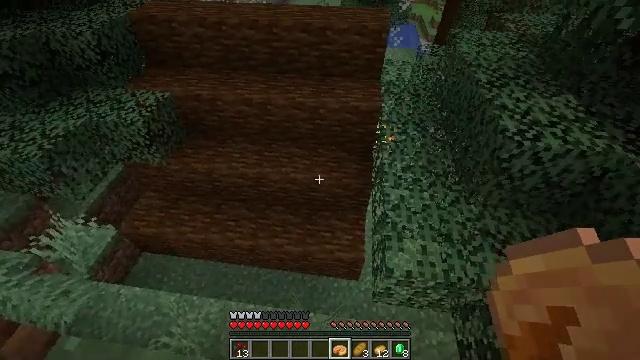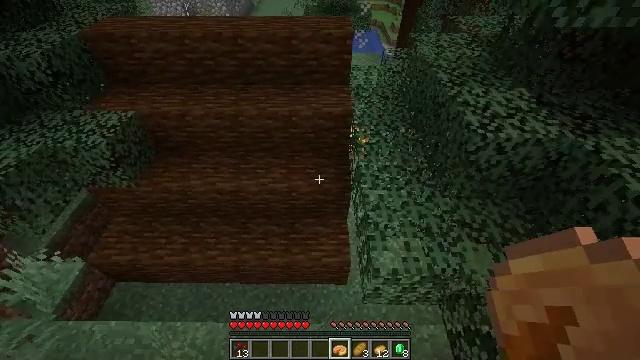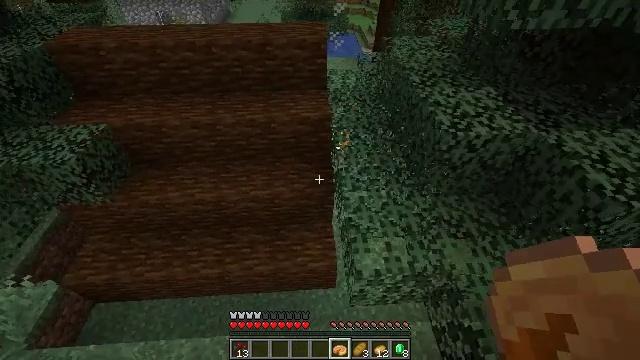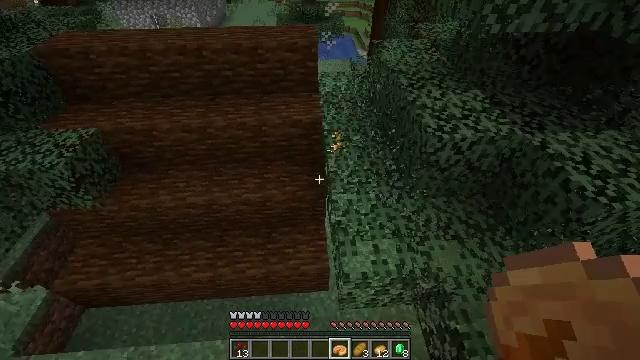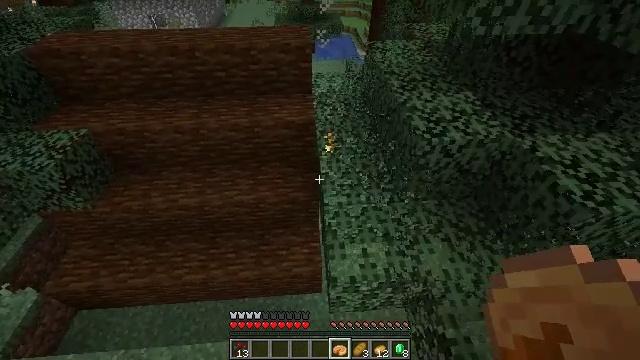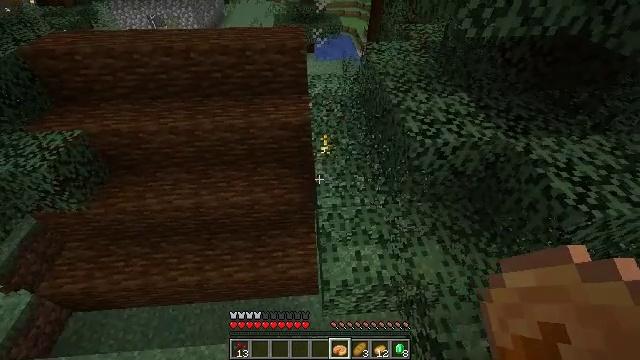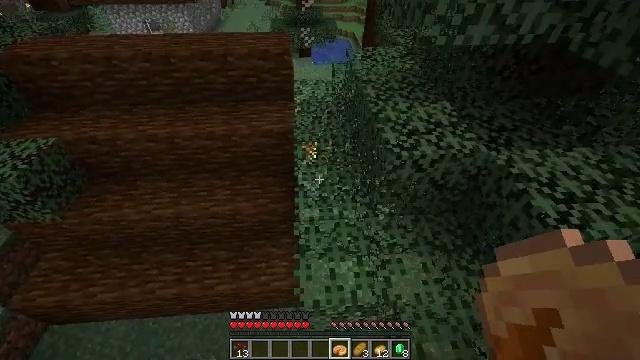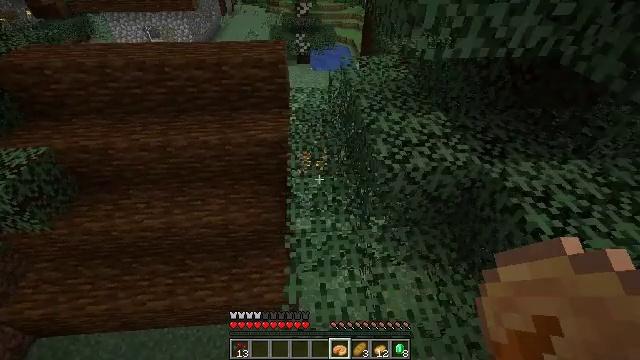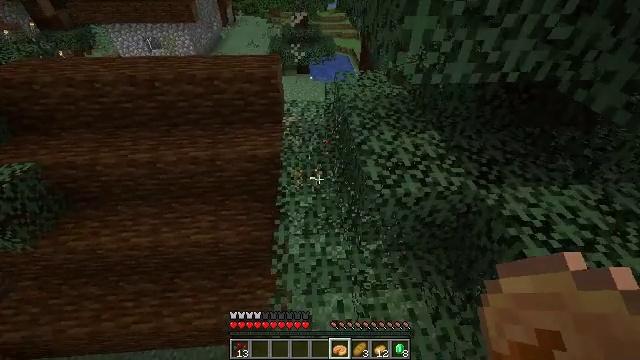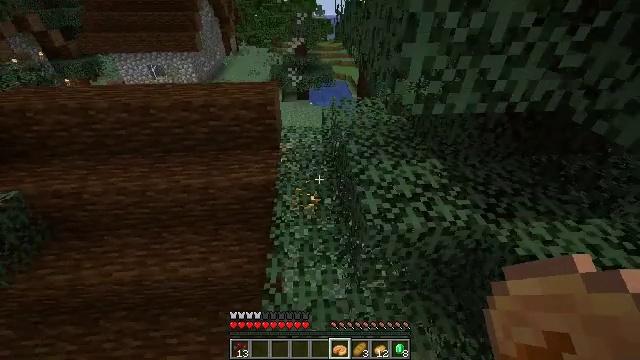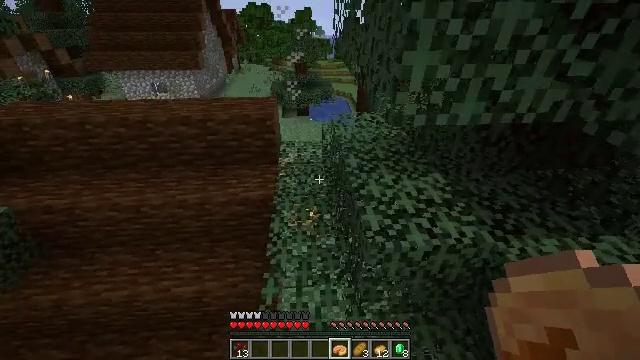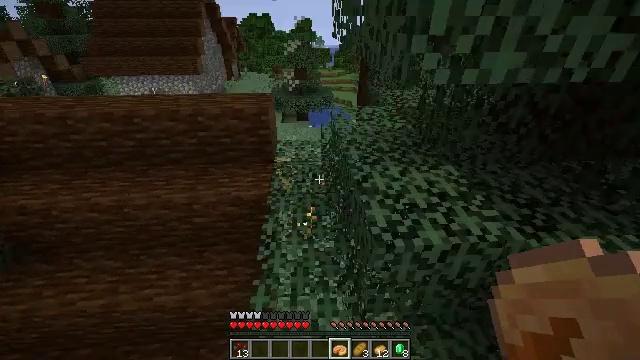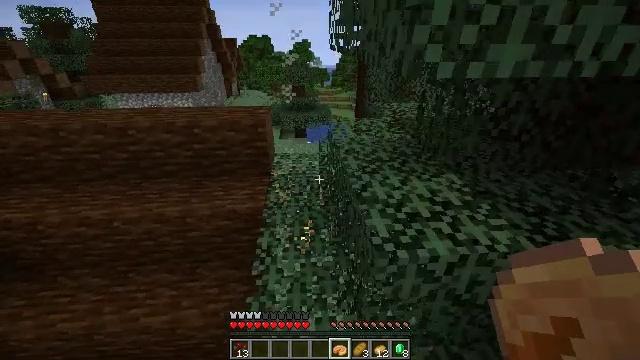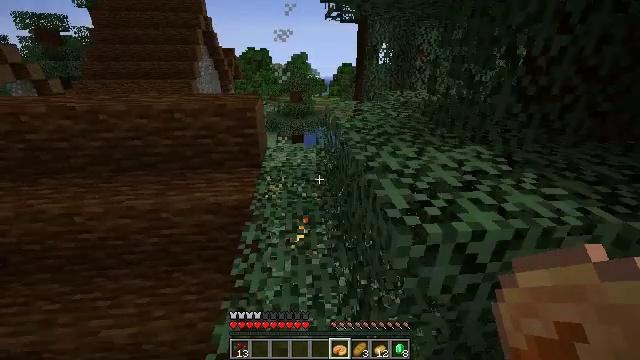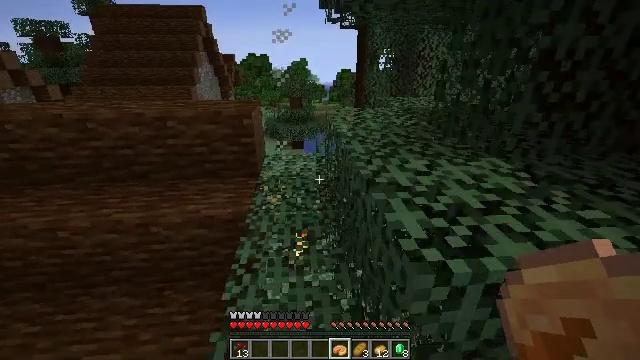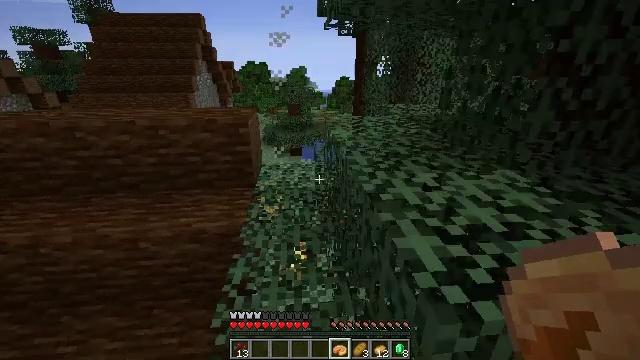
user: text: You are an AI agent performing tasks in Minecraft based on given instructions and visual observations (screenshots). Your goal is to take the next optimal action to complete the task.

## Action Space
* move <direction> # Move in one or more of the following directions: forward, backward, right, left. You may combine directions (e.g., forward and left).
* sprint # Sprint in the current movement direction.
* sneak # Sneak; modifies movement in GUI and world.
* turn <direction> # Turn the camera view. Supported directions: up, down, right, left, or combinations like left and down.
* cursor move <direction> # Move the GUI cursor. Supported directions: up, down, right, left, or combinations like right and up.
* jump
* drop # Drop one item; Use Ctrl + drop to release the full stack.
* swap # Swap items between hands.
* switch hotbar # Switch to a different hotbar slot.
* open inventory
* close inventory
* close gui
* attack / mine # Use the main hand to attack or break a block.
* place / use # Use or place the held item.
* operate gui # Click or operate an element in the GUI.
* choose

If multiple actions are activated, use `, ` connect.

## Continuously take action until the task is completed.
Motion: motion action
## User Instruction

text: Collect the purple carpet.
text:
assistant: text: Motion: turn right and up
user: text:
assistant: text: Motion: move right, turn right
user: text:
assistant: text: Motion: move right
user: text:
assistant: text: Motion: move forward and move right
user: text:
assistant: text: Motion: move forward and move right
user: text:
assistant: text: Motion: move forward and move right
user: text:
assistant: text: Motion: move forward and move right, turn up
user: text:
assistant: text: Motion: move forward, turn up
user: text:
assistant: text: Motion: move forward, turn up
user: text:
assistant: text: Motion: move forward, turn up
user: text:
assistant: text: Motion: move forward, turn up
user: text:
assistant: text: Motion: move forward, turn up
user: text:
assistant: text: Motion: move forward, turn up
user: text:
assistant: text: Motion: move forward, turn up
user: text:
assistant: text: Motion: move forward, turn up
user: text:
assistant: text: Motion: move forward
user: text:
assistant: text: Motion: move forward
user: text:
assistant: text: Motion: move forward
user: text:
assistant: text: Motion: move forward
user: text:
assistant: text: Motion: move forward
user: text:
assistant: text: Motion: move forward
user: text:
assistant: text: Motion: move forward, turn left and down
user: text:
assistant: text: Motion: move forward and move left, turn left and down
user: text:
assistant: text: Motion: move forward and move left, turn down
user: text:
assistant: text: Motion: move forward and move left, turn down
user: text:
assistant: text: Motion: move forward and move left, turn down
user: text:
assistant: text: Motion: move forward, turn down
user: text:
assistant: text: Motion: move forward and move right, turn down
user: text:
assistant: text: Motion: move forward and move right, turn left and down
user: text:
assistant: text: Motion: move forward and move right, turn left and down